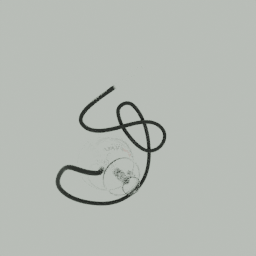
Label: tools